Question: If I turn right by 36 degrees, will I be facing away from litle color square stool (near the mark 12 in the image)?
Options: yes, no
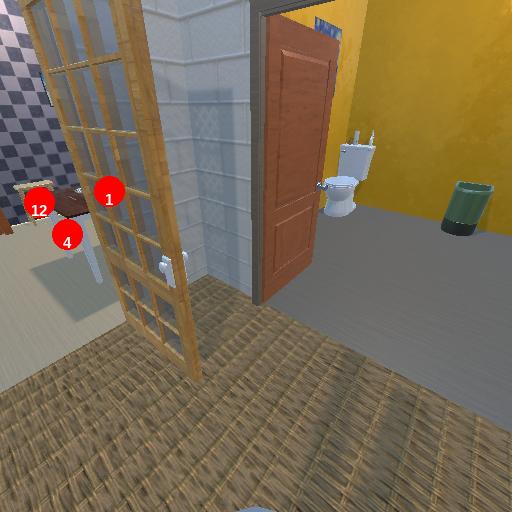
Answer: yes